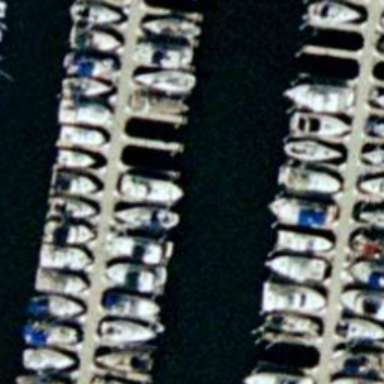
Lots of boats docked at the harbor and the water is black .